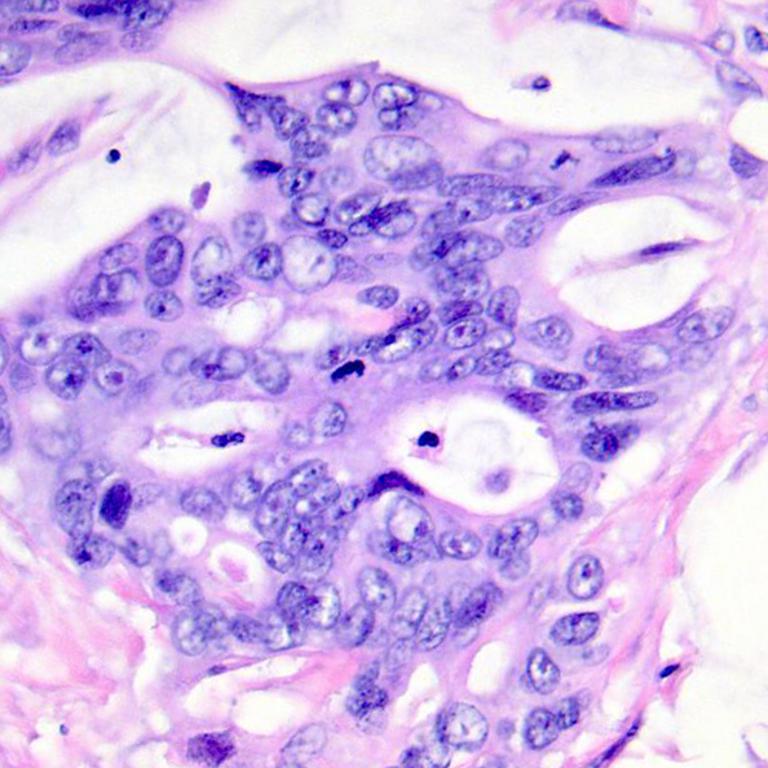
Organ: colon
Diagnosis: adenocarcinomas